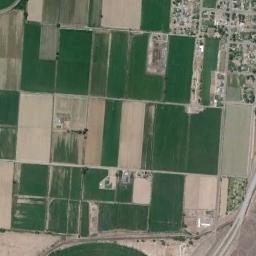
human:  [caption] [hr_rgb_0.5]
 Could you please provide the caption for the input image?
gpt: There are many rectangular farmlands of different sizes and shades .

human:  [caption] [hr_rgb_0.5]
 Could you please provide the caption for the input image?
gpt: Many neatly arranged green and khaki mixed rectangular farmlands of different sizes, Surrounded by villages .

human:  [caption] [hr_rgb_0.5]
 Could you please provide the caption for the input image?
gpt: There are some green and bare rectangular farmland .

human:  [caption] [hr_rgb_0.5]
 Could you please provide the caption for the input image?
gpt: Some rectangular farmlands of different colors and sizes are arranged in neat rows and a residential area is next to the farmlands .

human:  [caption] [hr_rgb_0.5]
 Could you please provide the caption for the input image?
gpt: There are many green rectangular farmlands and yellow ones .